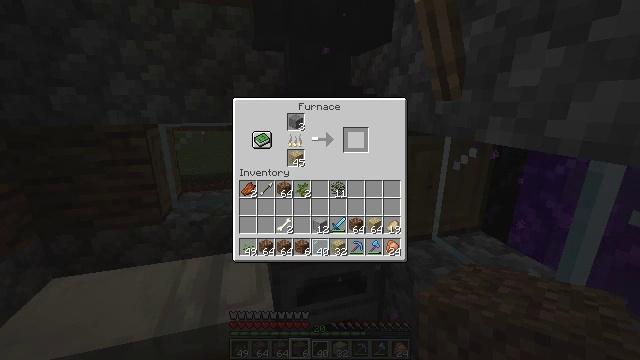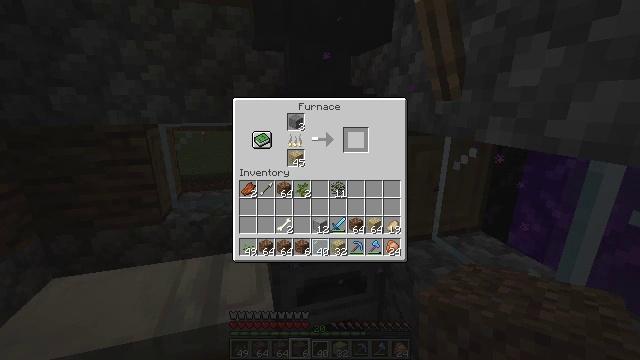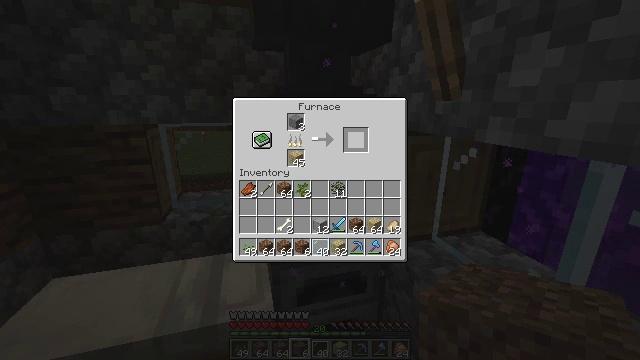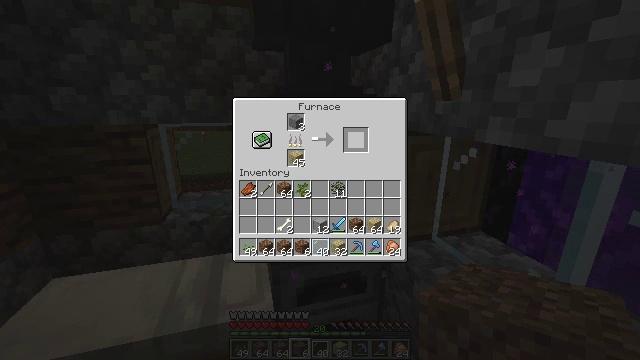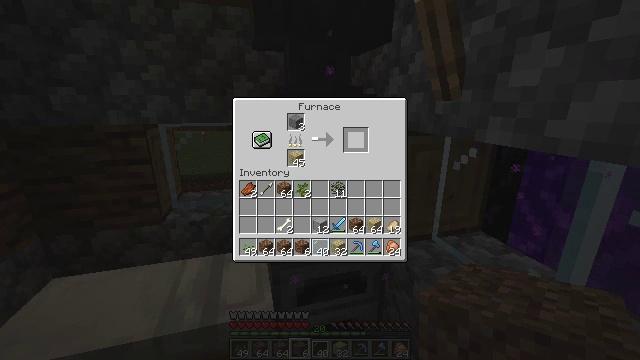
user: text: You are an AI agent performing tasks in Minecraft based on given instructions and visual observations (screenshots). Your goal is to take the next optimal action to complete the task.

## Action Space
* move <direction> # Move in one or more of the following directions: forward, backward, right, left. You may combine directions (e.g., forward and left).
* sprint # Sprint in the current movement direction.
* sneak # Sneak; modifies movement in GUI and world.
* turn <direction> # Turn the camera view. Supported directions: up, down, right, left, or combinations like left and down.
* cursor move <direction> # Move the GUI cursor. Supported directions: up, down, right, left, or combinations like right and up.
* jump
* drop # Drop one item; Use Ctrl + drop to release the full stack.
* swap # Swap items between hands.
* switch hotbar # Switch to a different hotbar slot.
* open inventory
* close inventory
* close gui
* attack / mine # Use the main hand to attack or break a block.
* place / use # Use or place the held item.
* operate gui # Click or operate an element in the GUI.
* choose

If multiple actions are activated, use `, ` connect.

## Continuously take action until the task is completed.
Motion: motion action
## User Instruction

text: Put stone in the furnace to get smooth stone.
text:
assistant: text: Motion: sneak, operate gui
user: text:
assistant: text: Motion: sneak
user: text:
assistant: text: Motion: sneak
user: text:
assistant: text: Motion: sneak
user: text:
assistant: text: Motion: no_op